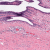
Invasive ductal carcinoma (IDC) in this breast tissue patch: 0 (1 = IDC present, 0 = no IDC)